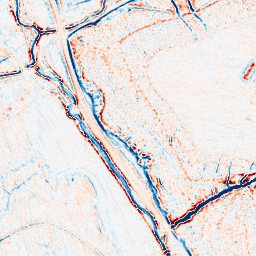
Category: edge_preserving
Decomposition family: bilateral
Decomposition parameters: d: 9
sigma_color: 50
sigma_space: 25
Upsampling method: bicubic_3x
Upsampling parameters: scale: 3
Upsampling scale: 3